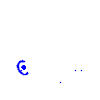
Particle: electron